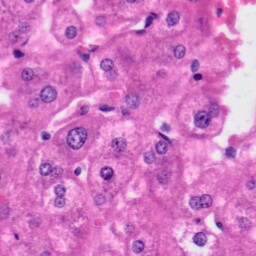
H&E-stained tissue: Liver